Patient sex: M
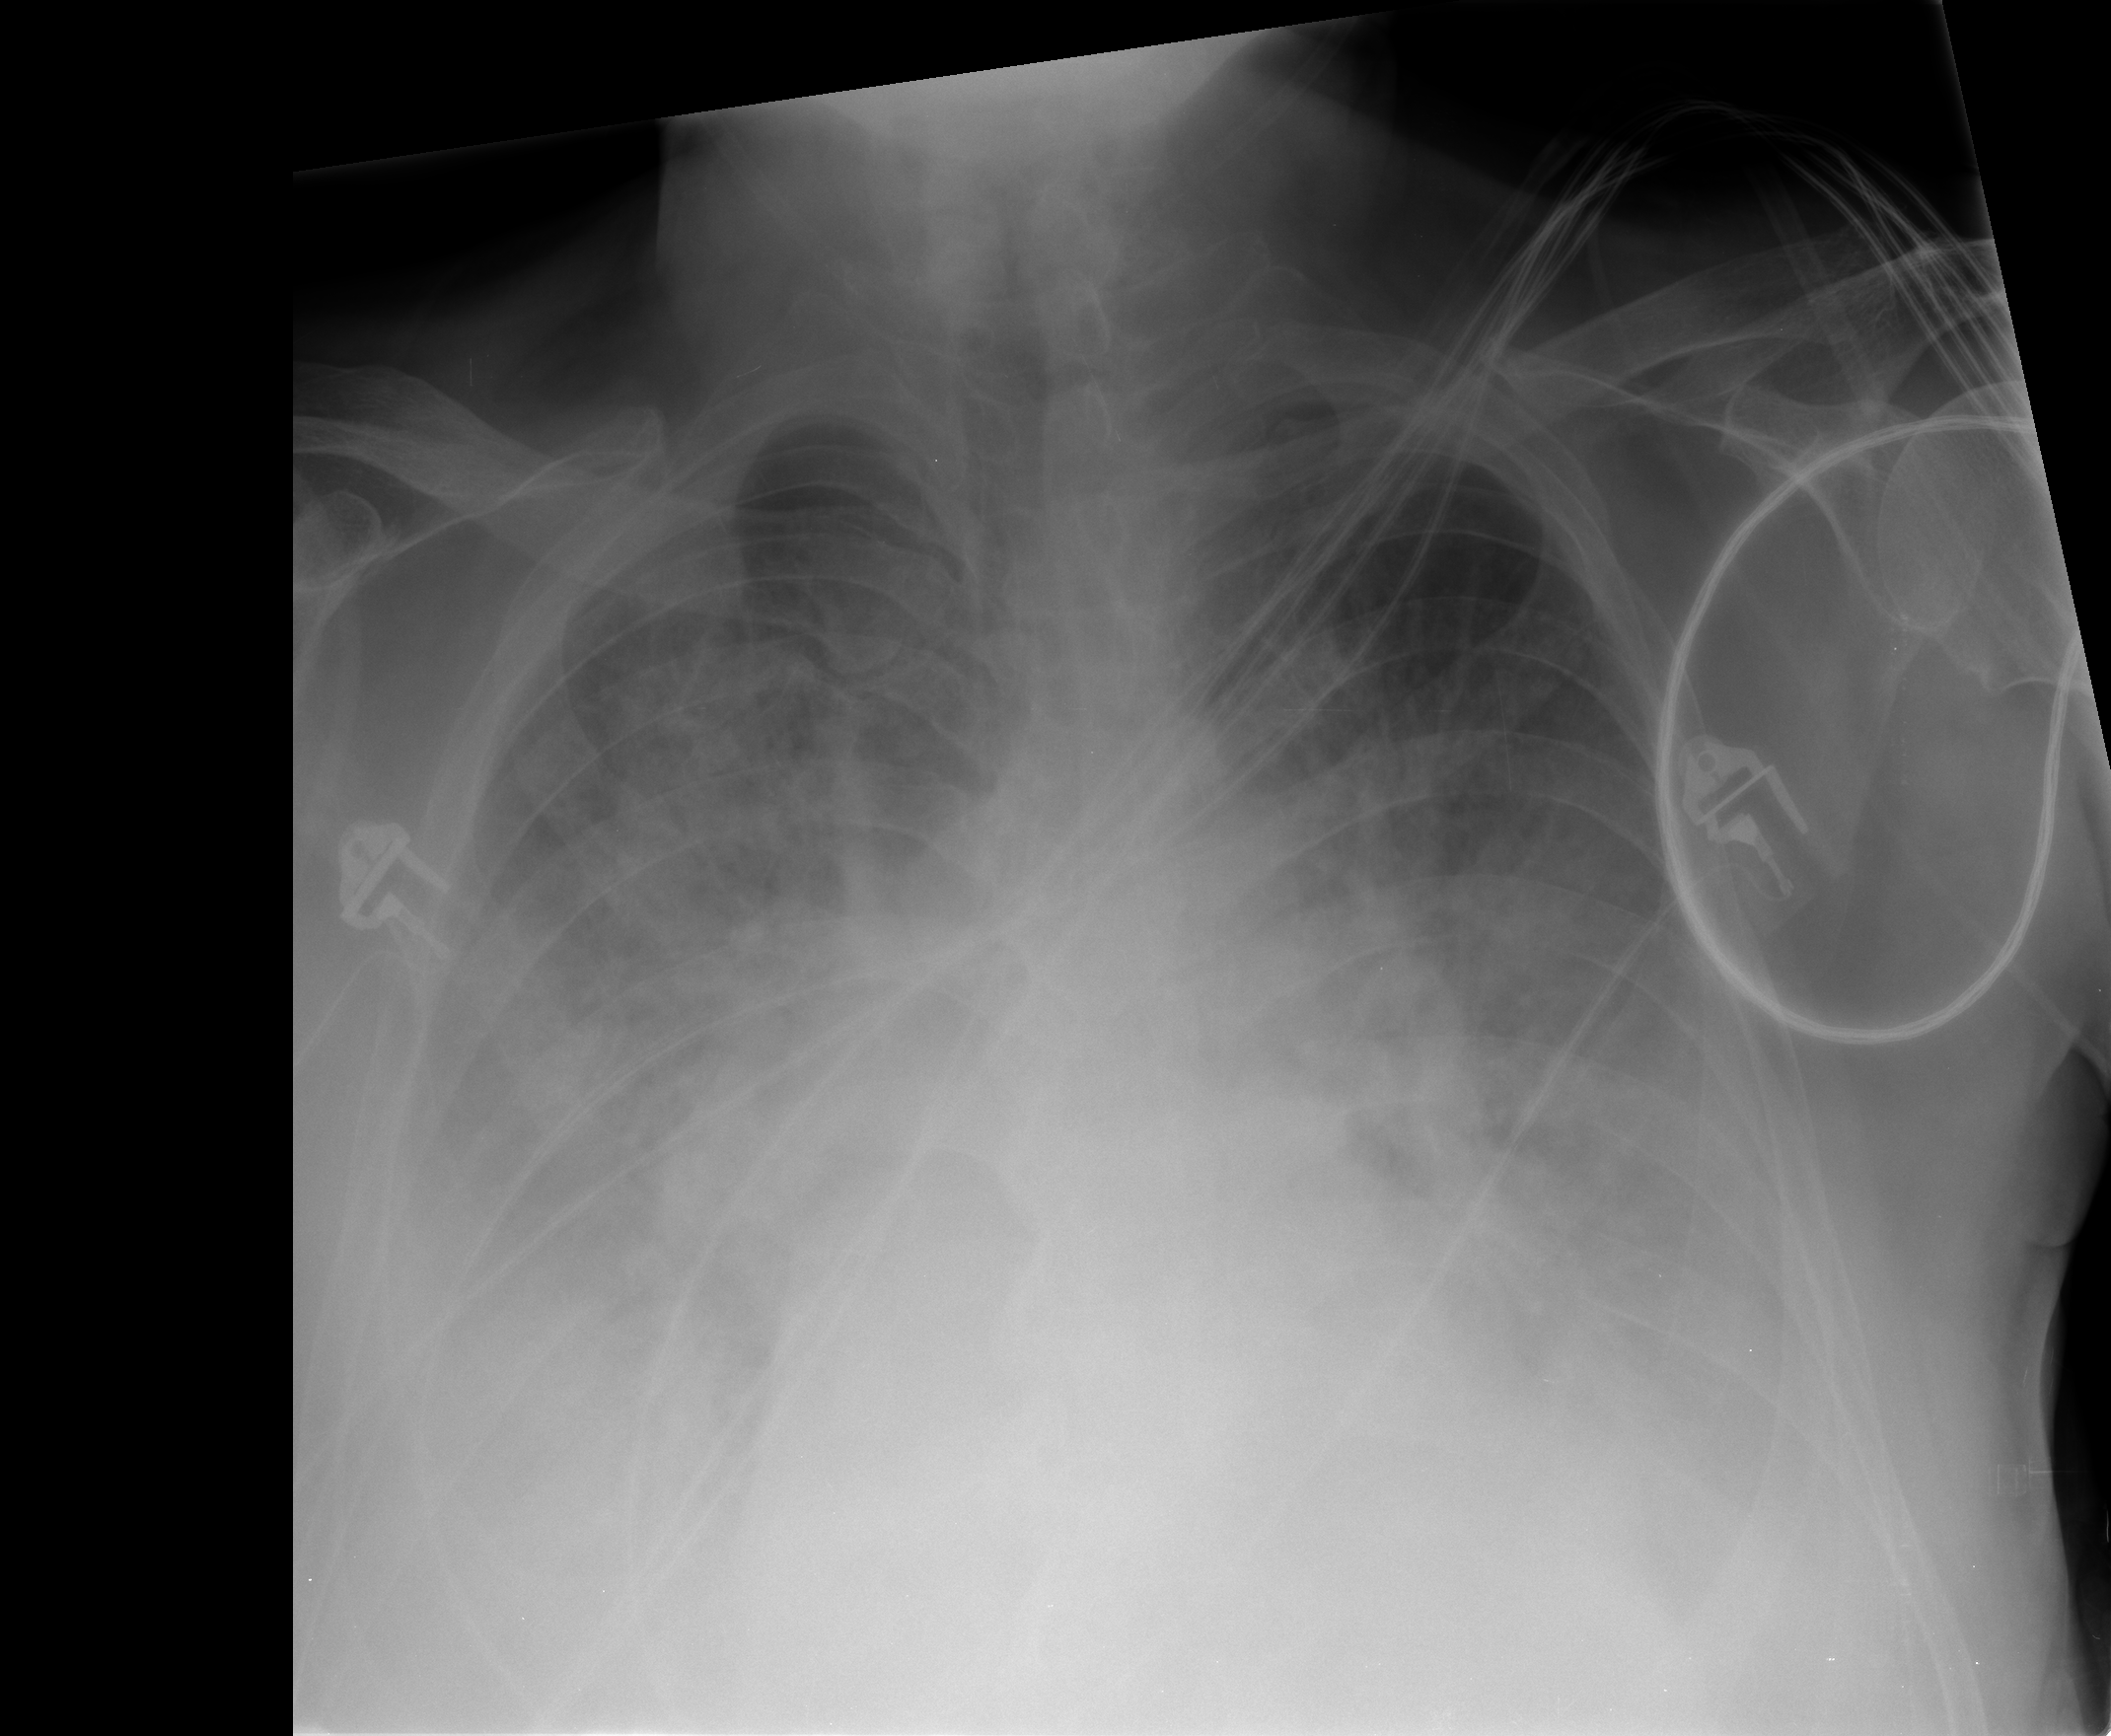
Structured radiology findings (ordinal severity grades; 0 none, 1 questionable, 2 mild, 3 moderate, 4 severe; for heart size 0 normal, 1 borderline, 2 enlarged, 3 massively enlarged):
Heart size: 2
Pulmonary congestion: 3
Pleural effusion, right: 3
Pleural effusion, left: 2
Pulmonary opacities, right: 2
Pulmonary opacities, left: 2
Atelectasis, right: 3
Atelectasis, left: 2